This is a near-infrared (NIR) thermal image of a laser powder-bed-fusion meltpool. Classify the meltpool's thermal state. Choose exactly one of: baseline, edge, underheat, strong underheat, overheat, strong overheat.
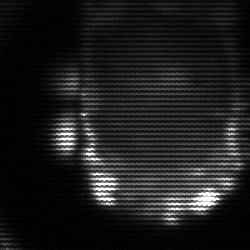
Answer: baseline